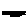
Label: zigzag